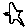
Label: star